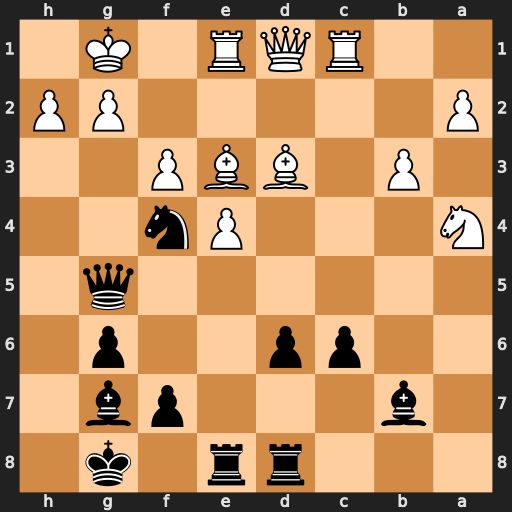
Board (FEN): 3rr1k1/1b3pb1/2pp2p1/6q1/N3Pn2/1P1BBP2/P5PP/2RQR1K1
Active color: b
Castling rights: -
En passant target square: -
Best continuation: Qxg2#